Interaction volume radius: 10 \u00c5
Interaction volume height: 40 \u00c5
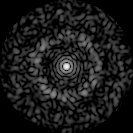
Disorder parameter: 0.8182